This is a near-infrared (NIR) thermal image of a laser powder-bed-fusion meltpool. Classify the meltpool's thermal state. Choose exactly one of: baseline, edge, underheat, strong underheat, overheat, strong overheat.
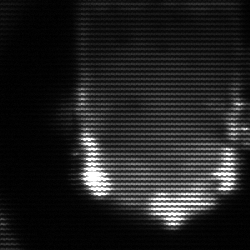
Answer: baseline